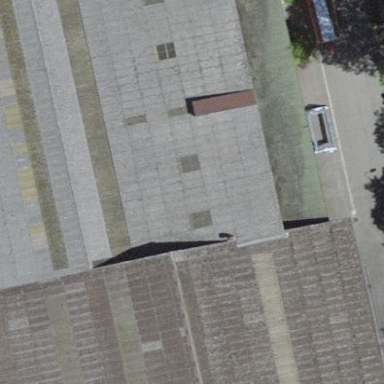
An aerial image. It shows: Warehouse.